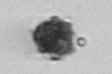
Label: coccolithophorid